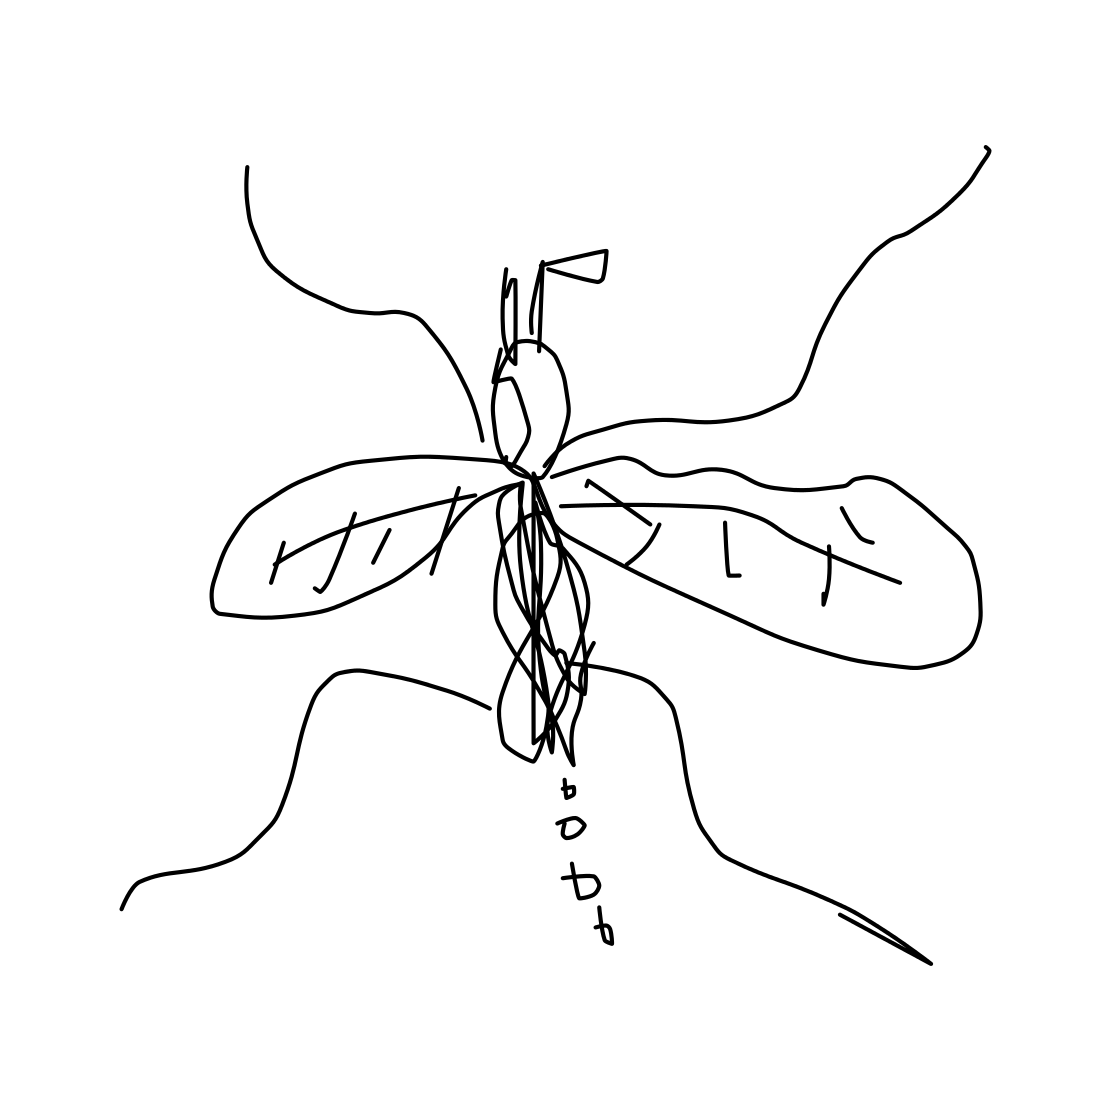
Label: mosquito